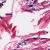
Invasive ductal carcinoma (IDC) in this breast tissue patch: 0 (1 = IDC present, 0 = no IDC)